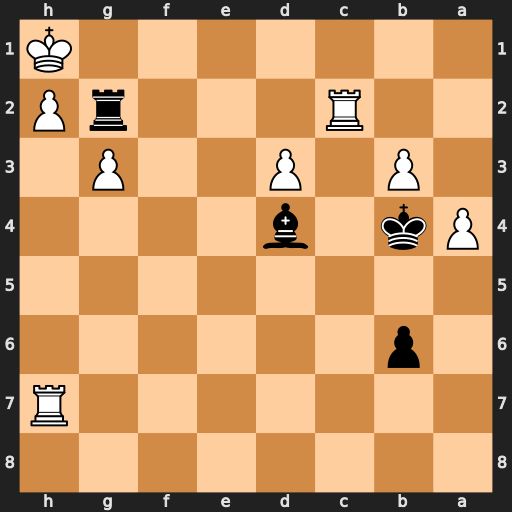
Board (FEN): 8/7R/1p6/8/Pk1b4/1P1P2P1/2R3rP/7K
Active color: b
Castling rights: -
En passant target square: -
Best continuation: Rg1#